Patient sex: F
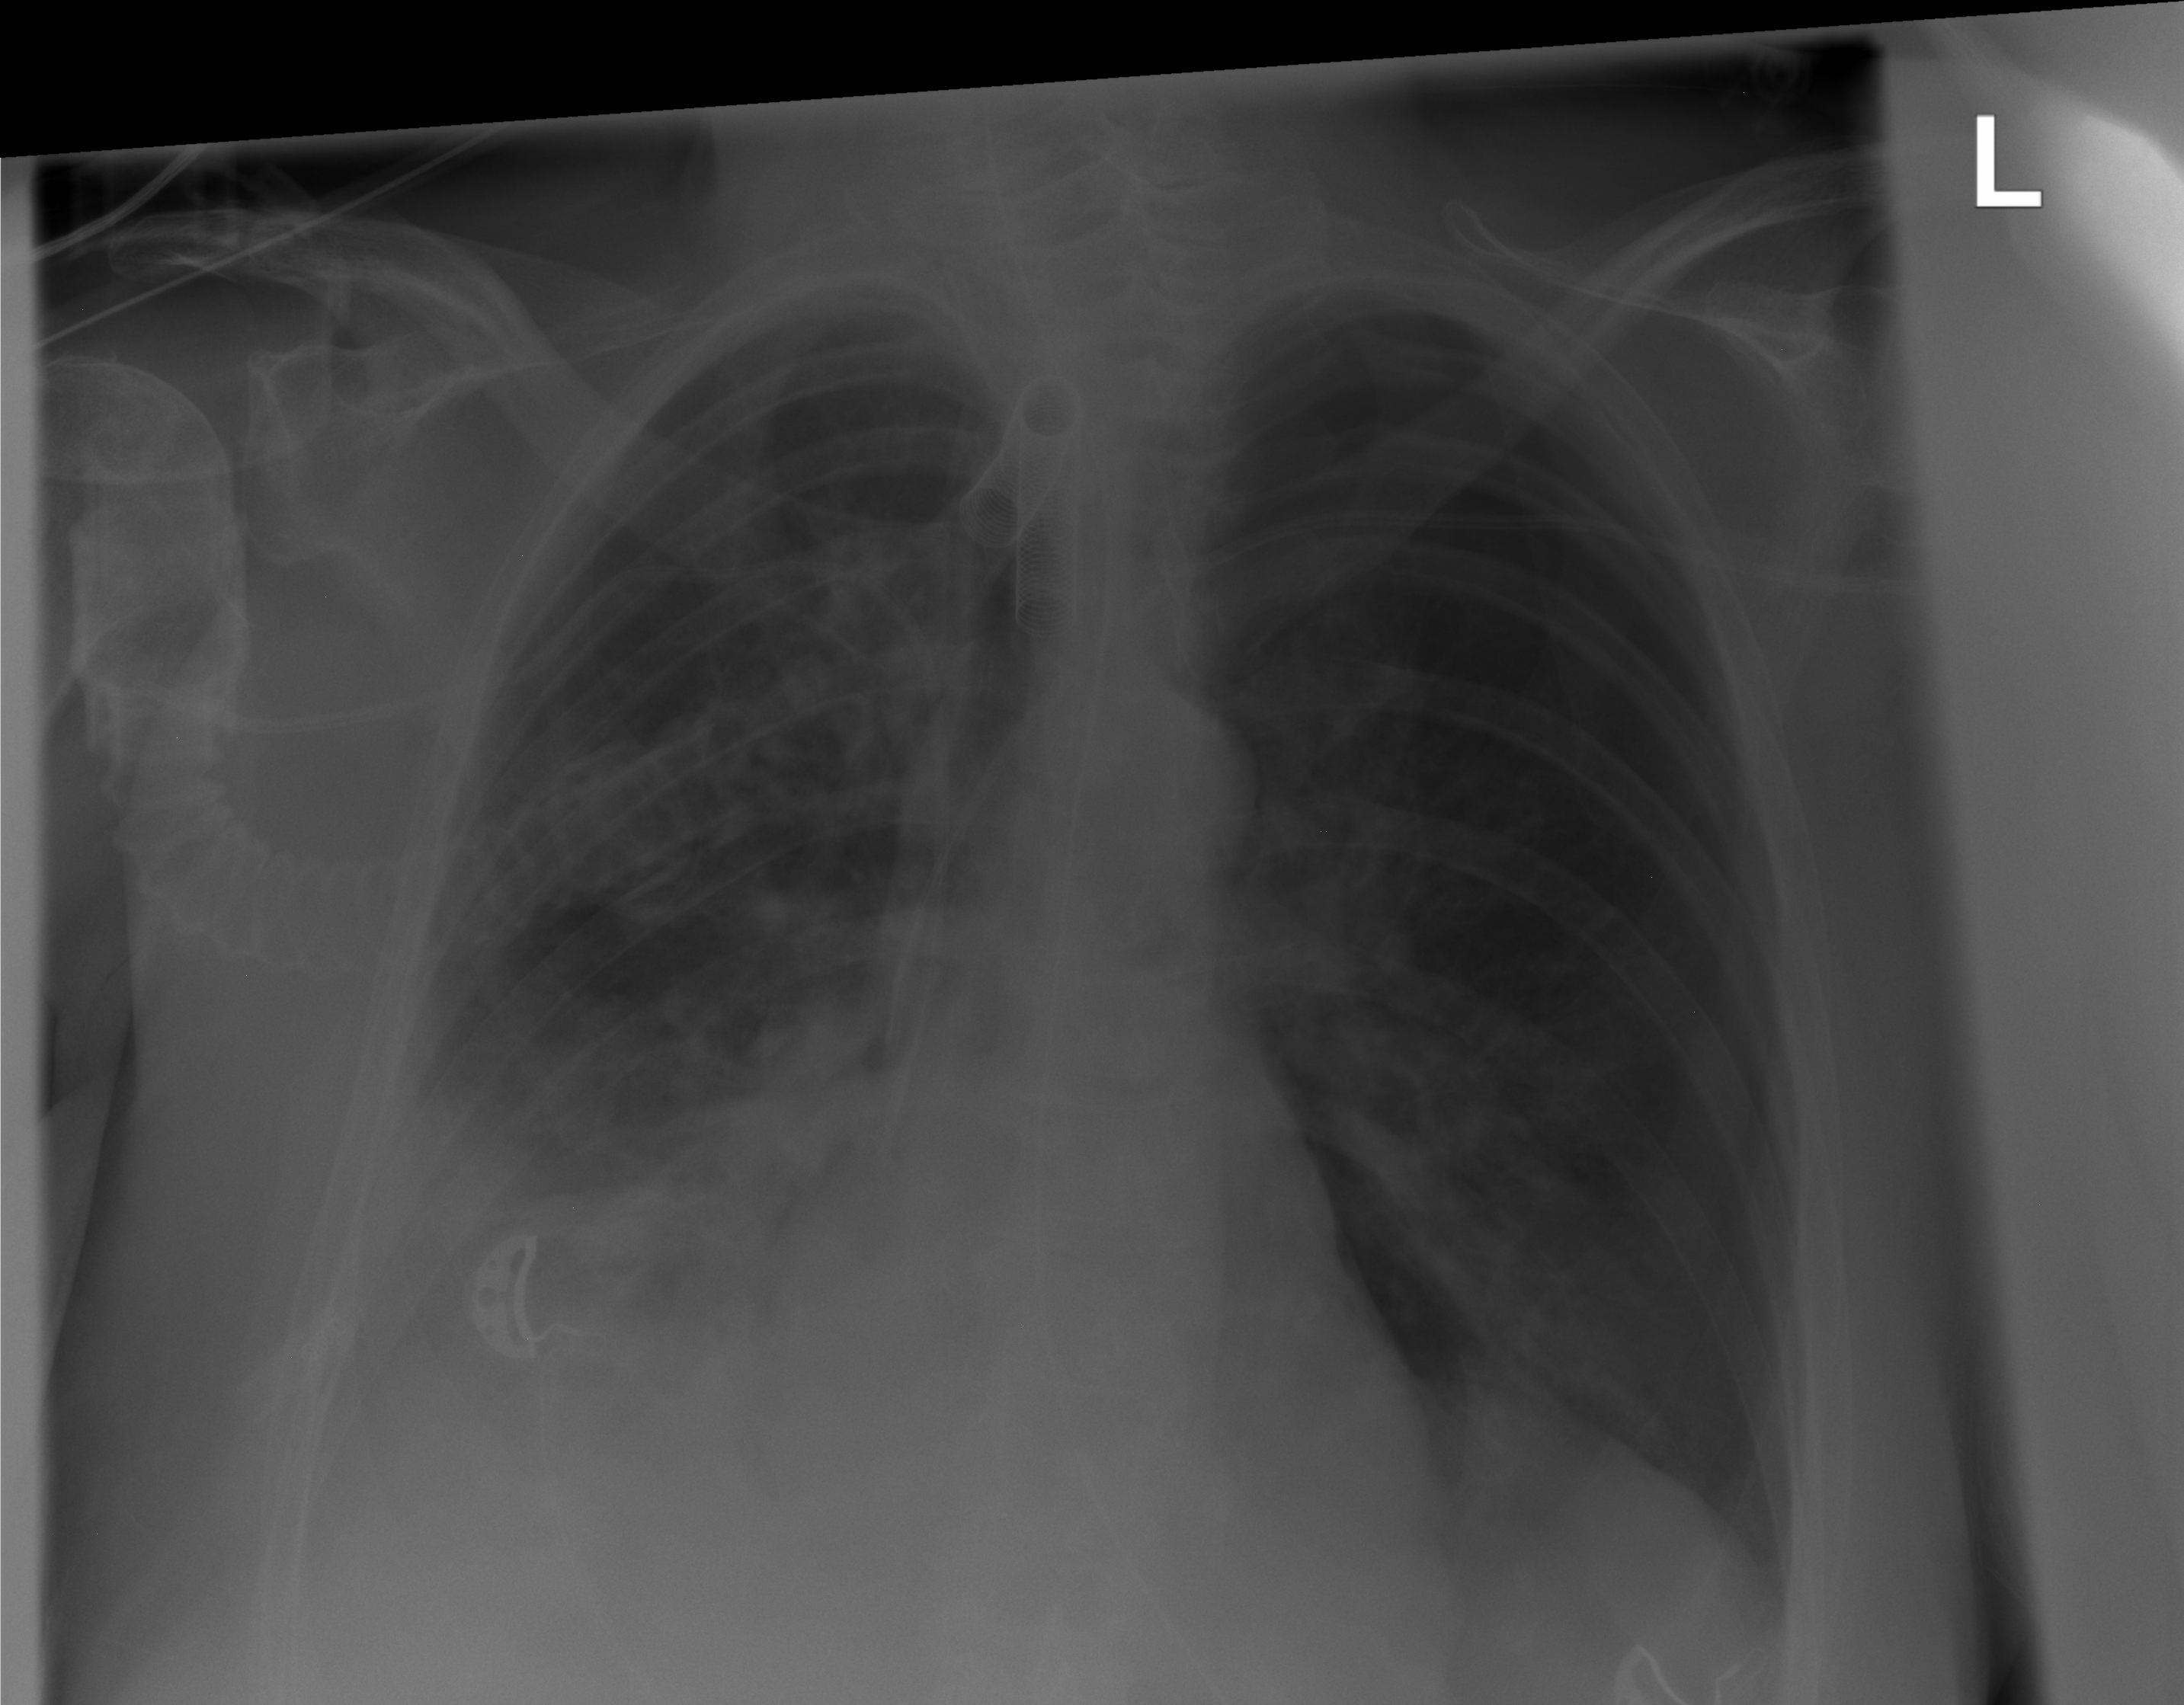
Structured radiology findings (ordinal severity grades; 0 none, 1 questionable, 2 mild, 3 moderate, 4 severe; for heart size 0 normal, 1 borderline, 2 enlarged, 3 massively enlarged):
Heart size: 0
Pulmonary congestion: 0
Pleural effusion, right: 2
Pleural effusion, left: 0
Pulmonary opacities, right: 3
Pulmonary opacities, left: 0
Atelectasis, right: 2
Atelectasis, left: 0